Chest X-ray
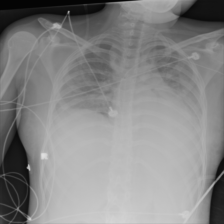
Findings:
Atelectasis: negative
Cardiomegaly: negative
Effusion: negative
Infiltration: negative
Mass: negative
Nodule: negative
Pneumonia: negative
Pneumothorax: negative
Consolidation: negative
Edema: negative
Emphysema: negative
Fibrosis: negative
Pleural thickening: negative
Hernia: negative